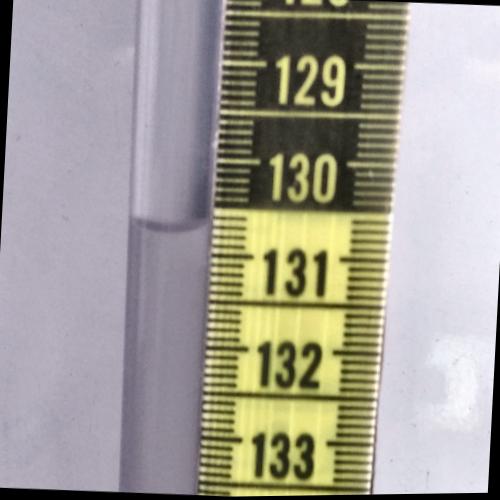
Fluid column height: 130.7 cm